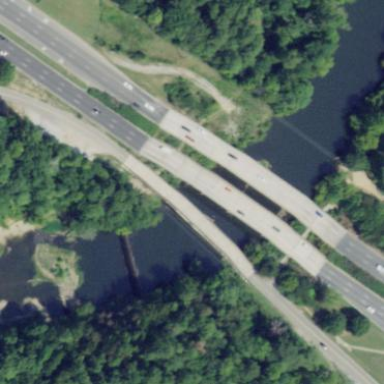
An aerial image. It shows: Man-made bridge.